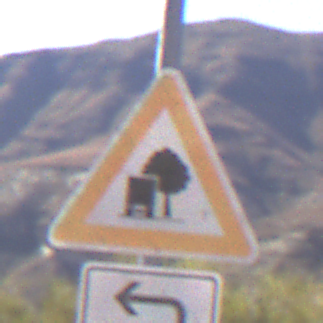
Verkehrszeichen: UnzureichendesLichtraumprofil
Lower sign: RichtungsangabeDurchPfeile2
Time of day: MorningAfternoon
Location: Outdoor (Nature)
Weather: Clear
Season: NotSpecified
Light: Natural